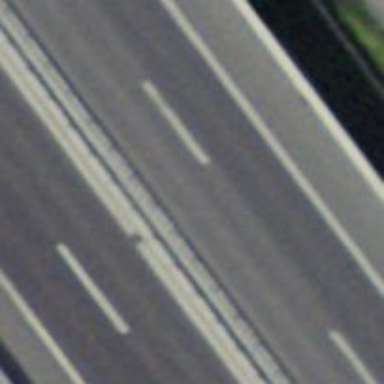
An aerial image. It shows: Motorway bridge.